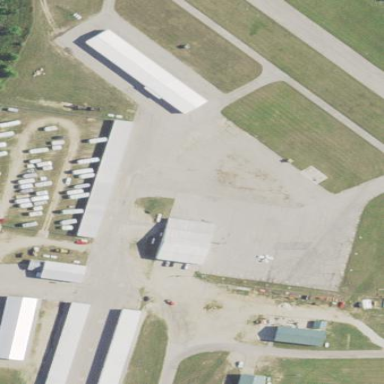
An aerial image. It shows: Apron area at the airport with paved surface.